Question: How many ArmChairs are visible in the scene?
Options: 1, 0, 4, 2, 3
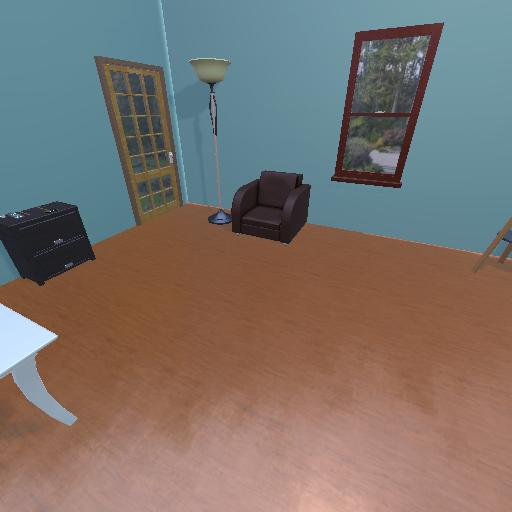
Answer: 1